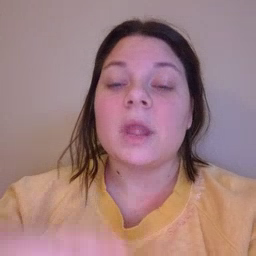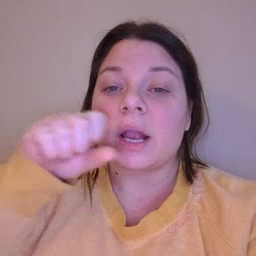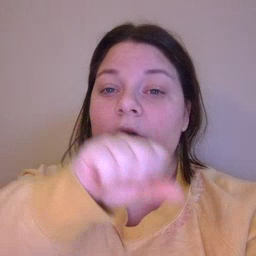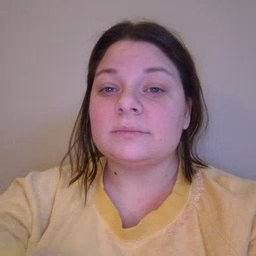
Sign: carrot